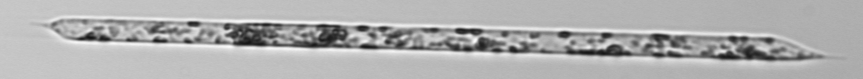
Label: Rhizosolenia